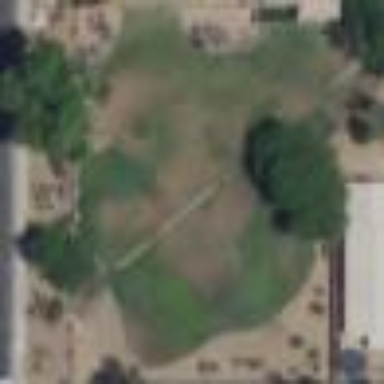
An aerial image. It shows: Lovely park for leisure and relaxation.